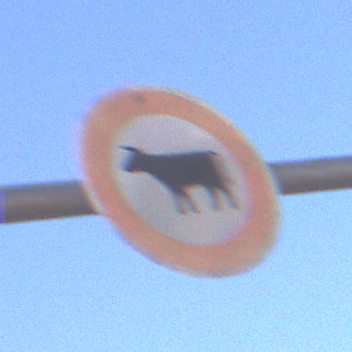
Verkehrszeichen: VerbotViehtrieb
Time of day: MorningAfternoon
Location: Outdoor (Nature)
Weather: Clear
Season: NotSpecified
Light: Natural